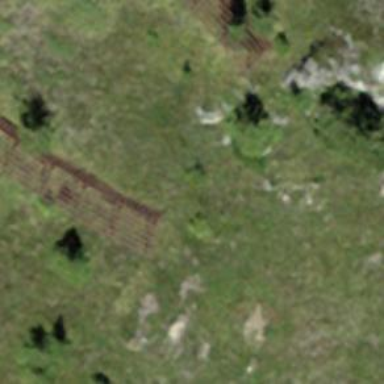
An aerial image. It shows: Structure designed for avalanche protection.